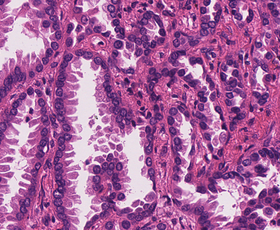
Tumor epithelial tissue: yes
Tumor-associated stroma tissue: yes
Normal tissue: no